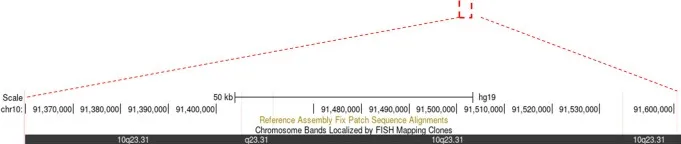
Copy number variation (CNV) analysis was perform on the case. A microduplication 10q23.31 (chr10:91371499-91596485) had been shown, affecting genes of FLJ37201, KIF20B, LINC00865, and PANK1.
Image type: chart (chart)